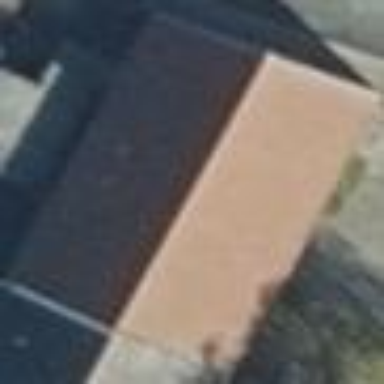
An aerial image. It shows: Farm building with red gabled roof made of roof tiles. The roof is oriented along the building.